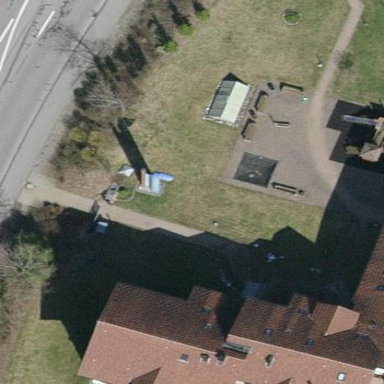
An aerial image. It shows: Playground with paving stones surface.